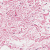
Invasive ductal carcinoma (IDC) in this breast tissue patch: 0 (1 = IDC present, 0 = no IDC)